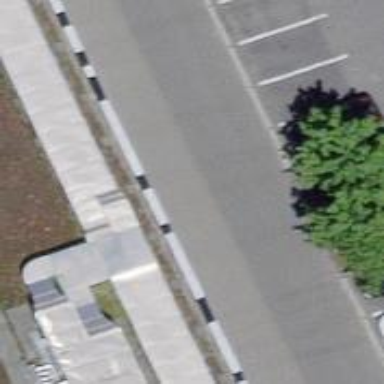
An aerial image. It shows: Bicycle parking area with stands available.